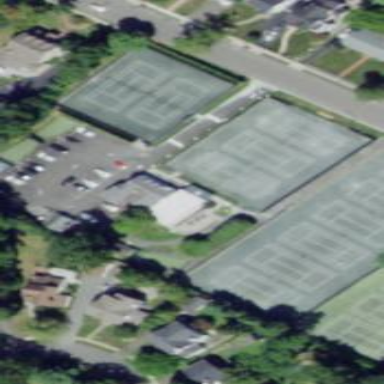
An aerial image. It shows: Tennis court on the leisure land pitch.